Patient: sex F, age 39
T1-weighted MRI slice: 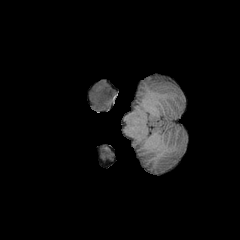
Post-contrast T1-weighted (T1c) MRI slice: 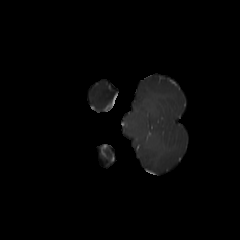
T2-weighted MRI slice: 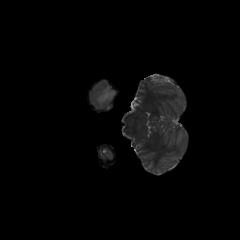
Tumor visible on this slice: yes
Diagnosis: Astrocytoma, IDH-mutant
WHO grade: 4